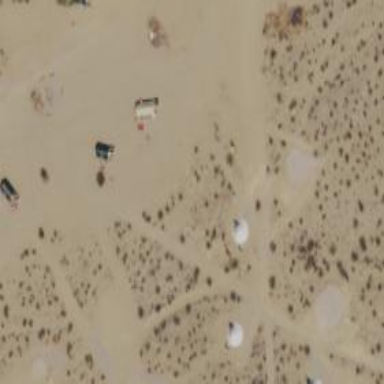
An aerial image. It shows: Tipi-style building.